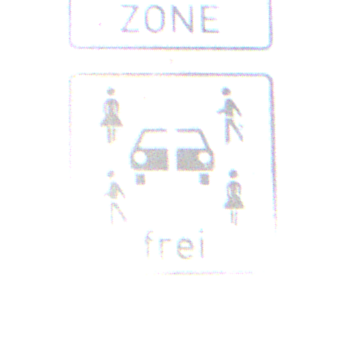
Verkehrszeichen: CarsharingfahrzeugeFrei
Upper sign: BeginnEingeschraenktesHalteverbotZone
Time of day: SunriseSunset
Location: Outdoor (Nature)
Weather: PartlyCloudy
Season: NotSpecified
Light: Natural